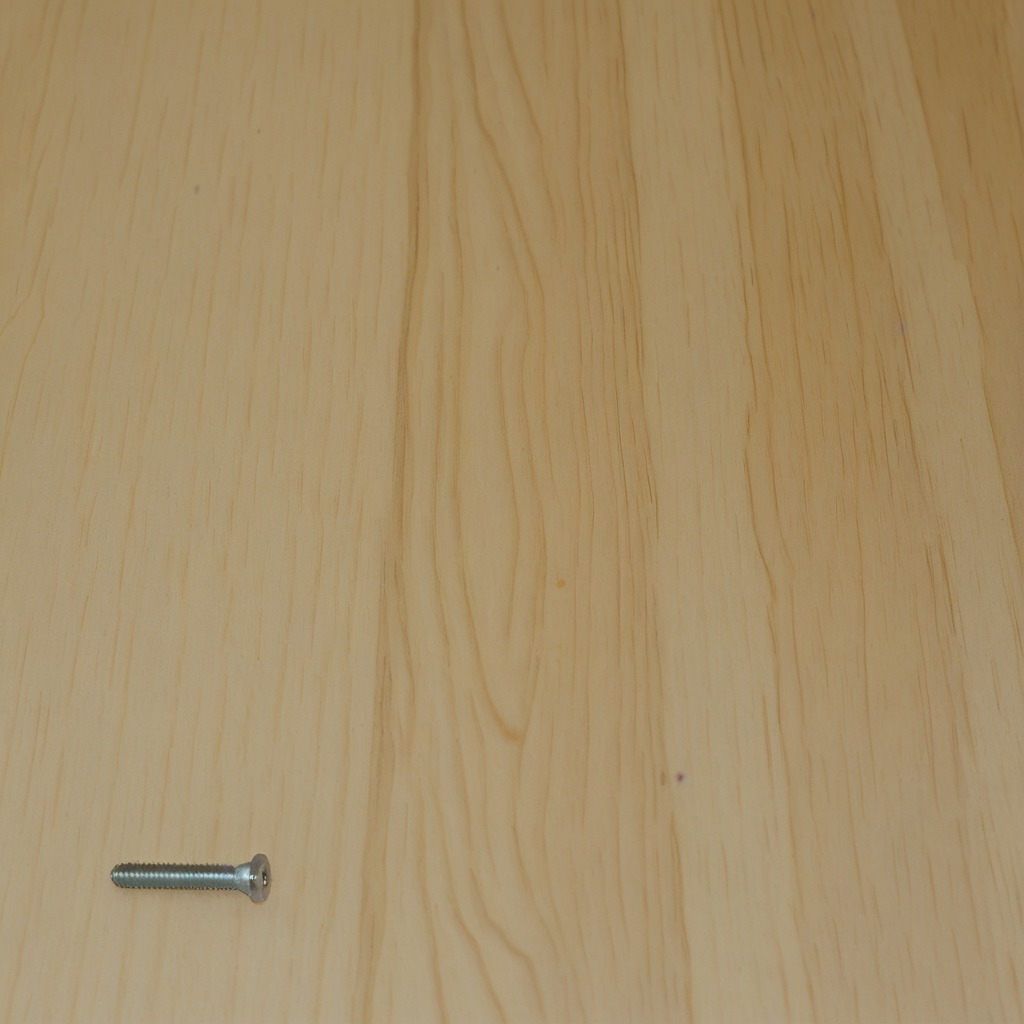
A metal screw lying on the plywood surface in a paint workshop lit by afternoon window light.